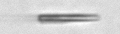
Label: fiber